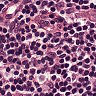
Metastatic tissue present: no